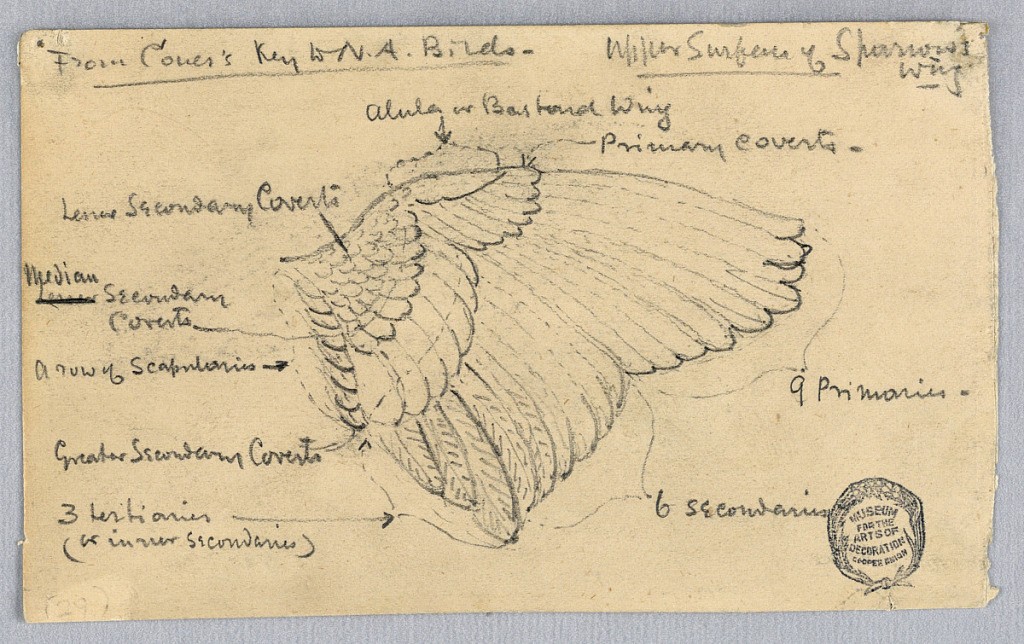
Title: Study of a Sparrow's Wing
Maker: Francis Augustus Lathrop, American, 1849–1909
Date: ca. 1895
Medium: Graphite on paper
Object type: Drawing
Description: Wing outstretched to the right, with notes on structure and feathers.